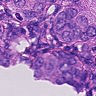
Metastatic tissue present: yes